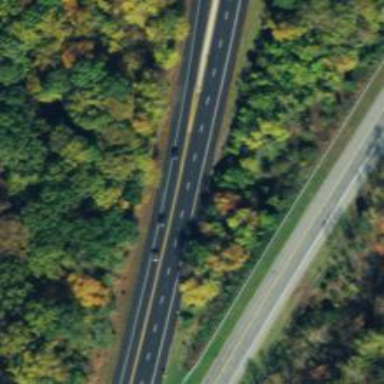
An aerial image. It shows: Trunk highway with expressway features.